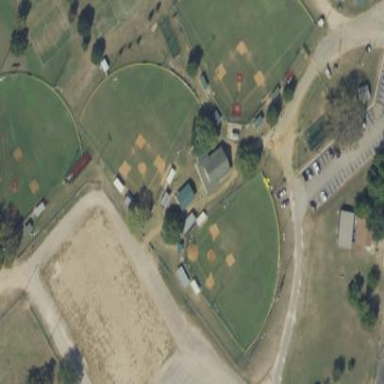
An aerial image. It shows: Baseball pitch for leisure and sports activities.